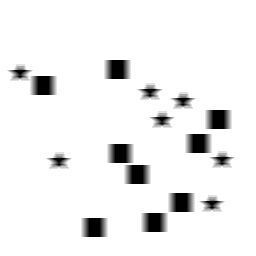
Squares: 9
Triangles: 0
Stars: 7
Total shapes: 16